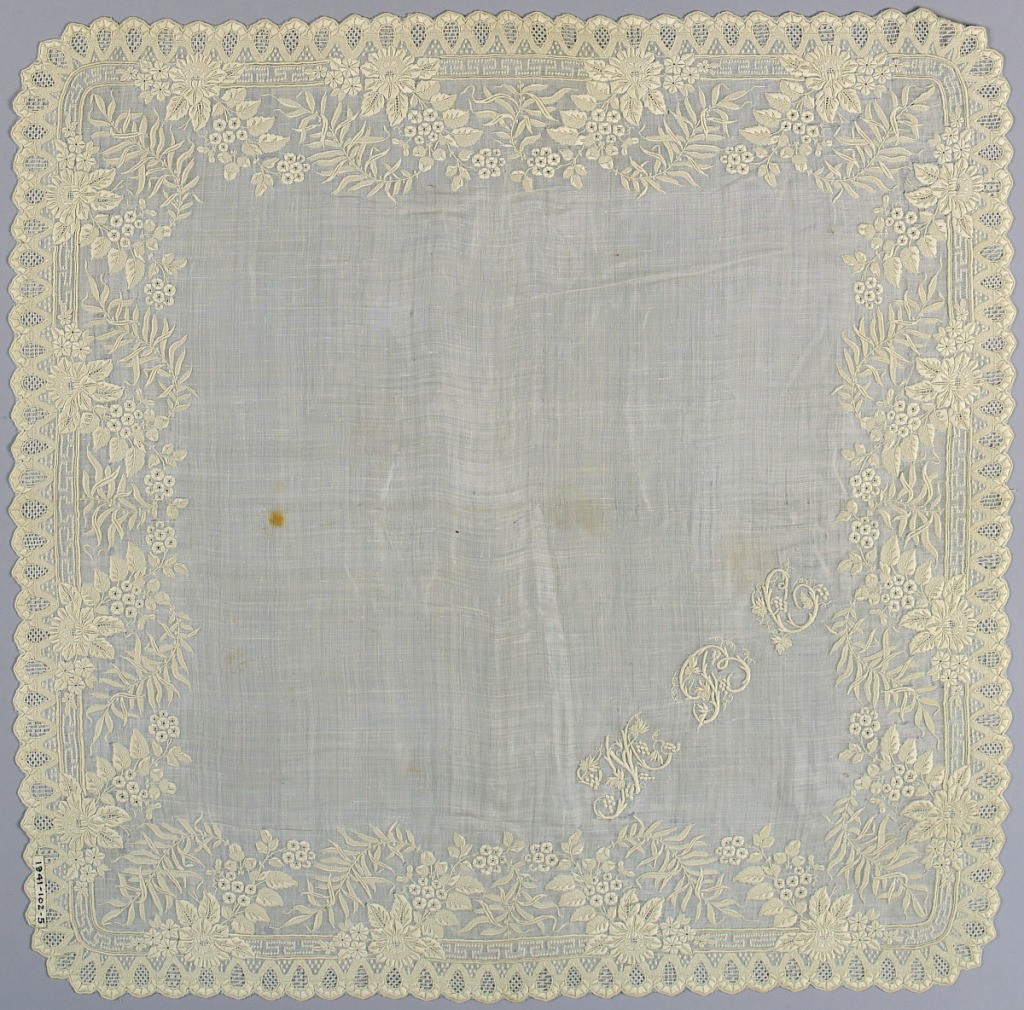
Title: Handkerchief
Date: ca. 1870
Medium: linen, cotton Technique: embroidered
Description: White linen handkerchief with wide border of embroidery. A diagonally placed spray of flowers alternates with leaf spray above a scalloped border with drawnwork ornament; initials M.B.C.